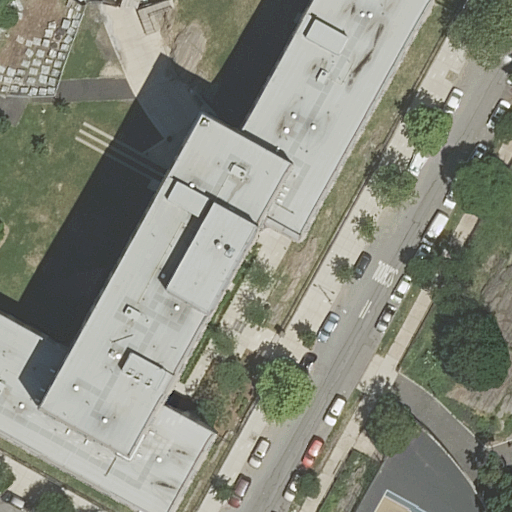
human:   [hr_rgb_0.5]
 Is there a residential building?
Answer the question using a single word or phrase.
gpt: yes

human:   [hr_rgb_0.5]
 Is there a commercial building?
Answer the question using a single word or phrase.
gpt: no

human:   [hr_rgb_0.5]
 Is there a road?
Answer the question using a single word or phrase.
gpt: yes

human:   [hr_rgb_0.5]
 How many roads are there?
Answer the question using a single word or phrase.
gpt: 3

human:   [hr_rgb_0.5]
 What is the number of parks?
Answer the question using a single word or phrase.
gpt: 1

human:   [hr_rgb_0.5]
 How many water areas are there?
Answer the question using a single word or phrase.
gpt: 0

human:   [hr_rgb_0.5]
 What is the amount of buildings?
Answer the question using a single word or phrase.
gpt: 2

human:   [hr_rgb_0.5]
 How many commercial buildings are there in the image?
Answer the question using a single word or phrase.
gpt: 0

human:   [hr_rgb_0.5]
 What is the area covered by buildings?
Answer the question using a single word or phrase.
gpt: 2905m2

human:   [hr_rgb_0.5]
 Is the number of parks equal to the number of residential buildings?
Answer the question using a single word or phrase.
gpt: no

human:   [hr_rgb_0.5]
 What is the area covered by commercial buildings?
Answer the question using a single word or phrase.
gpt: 0m2

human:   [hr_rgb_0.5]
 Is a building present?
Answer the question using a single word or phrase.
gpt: yes

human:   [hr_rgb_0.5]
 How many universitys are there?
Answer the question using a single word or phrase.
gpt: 1

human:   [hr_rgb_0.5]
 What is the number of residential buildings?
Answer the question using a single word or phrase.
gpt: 2

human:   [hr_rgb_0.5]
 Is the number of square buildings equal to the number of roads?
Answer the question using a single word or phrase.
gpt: no

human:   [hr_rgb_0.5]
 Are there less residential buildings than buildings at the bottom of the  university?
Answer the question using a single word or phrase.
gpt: no

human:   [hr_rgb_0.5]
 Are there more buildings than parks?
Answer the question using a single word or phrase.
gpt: yes

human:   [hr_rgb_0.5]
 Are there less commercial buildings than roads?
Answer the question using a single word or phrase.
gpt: yes

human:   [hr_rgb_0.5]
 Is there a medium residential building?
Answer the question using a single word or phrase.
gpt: no

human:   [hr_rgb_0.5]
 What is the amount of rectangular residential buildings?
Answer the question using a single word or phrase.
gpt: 1

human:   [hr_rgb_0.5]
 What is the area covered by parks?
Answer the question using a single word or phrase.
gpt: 10610m2

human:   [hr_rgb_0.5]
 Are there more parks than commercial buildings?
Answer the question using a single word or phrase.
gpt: yes

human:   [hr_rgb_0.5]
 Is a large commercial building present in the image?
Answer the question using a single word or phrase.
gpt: no

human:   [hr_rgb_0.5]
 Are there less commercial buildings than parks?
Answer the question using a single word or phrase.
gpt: yes

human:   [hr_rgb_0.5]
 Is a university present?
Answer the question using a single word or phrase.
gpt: yes

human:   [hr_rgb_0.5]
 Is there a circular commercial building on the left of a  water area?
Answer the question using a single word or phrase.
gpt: no

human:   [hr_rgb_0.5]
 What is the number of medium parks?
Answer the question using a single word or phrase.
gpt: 0

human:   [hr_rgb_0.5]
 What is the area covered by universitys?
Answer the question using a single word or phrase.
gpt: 7587m2

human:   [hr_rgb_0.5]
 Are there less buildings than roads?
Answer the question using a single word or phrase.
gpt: yes

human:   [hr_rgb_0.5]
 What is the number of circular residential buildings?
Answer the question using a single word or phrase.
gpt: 0

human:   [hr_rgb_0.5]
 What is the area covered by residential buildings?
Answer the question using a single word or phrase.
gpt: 2905m2

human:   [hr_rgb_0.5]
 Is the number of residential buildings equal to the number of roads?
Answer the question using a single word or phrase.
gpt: no

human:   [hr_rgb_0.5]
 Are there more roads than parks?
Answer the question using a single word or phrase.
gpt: yes

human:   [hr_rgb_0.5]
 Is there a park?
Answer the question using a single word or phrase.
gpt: yes

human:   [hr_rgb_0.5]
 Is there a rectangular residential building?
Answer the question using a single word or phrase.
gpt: yes

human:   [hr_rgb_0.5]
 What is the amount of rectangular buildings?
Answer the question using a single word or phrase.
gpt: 1

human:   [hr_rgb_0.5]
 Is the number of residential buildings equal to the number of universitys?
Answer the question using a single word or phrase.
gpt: no

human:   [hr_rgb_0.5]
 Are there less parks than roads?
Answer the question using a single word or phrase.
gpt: yes

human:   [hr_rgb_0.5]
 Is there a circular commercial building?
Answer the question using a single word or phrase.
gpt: no

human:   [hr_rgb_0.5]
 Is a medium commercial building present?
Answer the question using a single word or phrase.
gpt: no

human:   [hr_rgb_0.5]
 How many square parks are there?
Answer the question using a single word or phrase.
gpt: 0

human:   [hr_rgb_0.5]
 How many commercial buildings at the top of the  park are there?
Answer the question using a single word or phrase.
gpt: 0

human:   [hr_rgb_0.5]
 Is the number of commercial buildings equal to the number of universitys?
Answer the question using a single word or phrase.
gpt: no

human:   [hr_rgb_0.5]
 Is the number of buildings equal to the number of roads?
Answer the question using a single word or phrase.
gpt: no

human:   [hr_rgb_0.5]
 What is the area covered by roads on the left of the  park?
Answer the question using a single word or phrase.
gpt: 0m2

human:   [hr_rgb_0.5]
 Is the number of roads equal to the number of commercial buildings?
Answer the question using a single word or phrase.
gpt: no

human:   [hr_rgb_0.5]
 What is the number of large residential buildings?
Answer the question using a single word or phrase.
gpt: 2

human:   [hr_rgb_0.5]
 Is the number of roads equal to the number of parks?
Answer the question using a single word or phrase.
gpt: no

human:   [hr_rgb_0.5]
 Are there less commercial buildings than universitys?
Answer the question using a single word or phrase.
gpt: yes

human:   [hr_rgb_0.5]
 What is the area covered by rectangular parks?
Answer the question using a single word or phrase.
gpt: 10610m2

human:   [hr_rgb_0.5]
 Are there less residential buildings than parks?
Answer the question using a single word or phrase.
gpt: no

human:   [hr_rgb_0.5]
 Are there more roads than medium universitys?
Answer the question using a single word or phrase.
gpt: yes

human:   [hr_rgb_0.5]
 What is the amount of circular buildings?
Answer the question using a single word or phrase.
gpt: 0

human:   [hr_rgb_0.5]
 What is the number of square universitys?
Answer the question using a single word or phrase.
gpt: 0

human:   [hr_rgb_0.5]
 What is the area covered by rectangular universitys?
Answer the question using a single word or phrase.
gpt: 0m2

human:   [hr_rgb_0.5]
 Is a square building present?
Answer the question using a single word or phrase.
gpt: no

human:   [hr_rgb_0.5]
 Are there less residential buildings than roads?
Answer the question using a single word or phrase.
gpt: yes

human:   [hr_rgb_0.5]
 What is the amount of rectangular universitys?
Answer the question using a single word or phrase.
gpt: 0

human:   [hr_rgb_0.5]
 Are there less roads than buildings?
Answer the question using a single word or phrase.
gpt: no

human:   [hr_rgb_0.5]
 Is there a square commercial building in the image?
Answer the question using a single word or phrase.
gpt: no

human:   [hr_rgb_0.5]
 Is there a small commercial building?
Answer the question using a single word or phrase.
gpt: no

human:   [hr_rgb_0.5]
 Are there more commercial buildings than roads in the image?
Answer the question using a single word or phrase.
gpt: no

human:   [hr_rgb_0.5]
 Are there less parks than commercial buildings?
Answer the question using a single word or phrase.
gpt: no

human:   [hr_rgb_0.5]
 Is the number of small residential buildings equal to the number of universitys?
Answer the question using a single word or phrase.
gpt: no